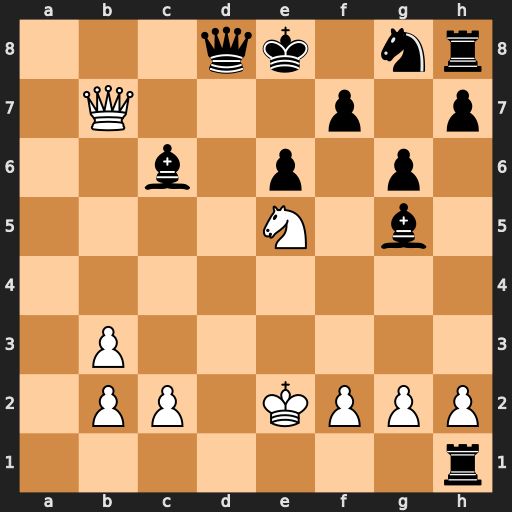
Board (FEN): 3qk1nr/1Q3p1p/2b1p1p1/4N1b1/8/1P6/1PP1KPPP/7r
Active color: w
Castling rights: k
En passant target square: -
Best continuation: Qxf7#